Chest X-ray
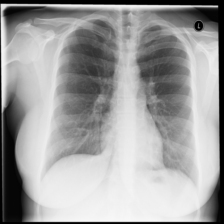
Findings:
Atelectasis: negative
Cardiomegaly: negative
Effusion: negative
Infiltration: positive
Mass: negative
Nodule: negative
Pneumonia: negative
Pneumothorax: negative
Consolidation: negative
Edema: negative
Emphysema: negative
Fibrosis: negative
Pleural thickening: negative
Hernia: negative